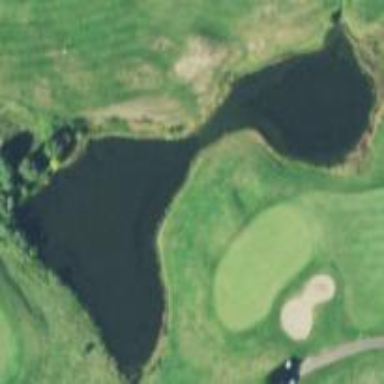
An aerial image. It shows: Scenic view of water hazard on golf course. The natural water feature adds beauty to the landscape.